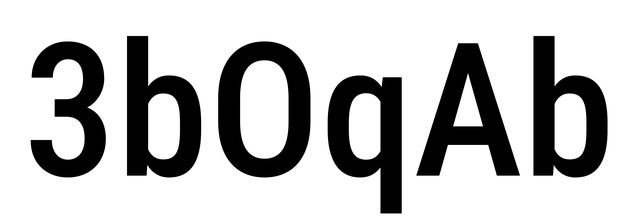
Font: Roboto_Condensed_Medium